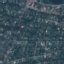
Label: Residential